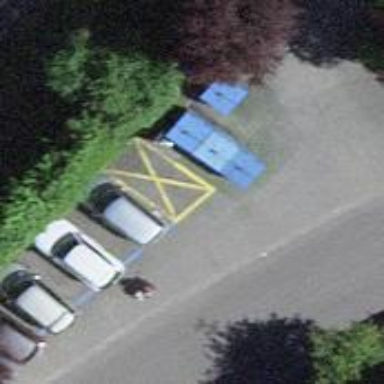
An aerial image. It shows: Recycling container in the area designated for recycling.